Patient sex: M
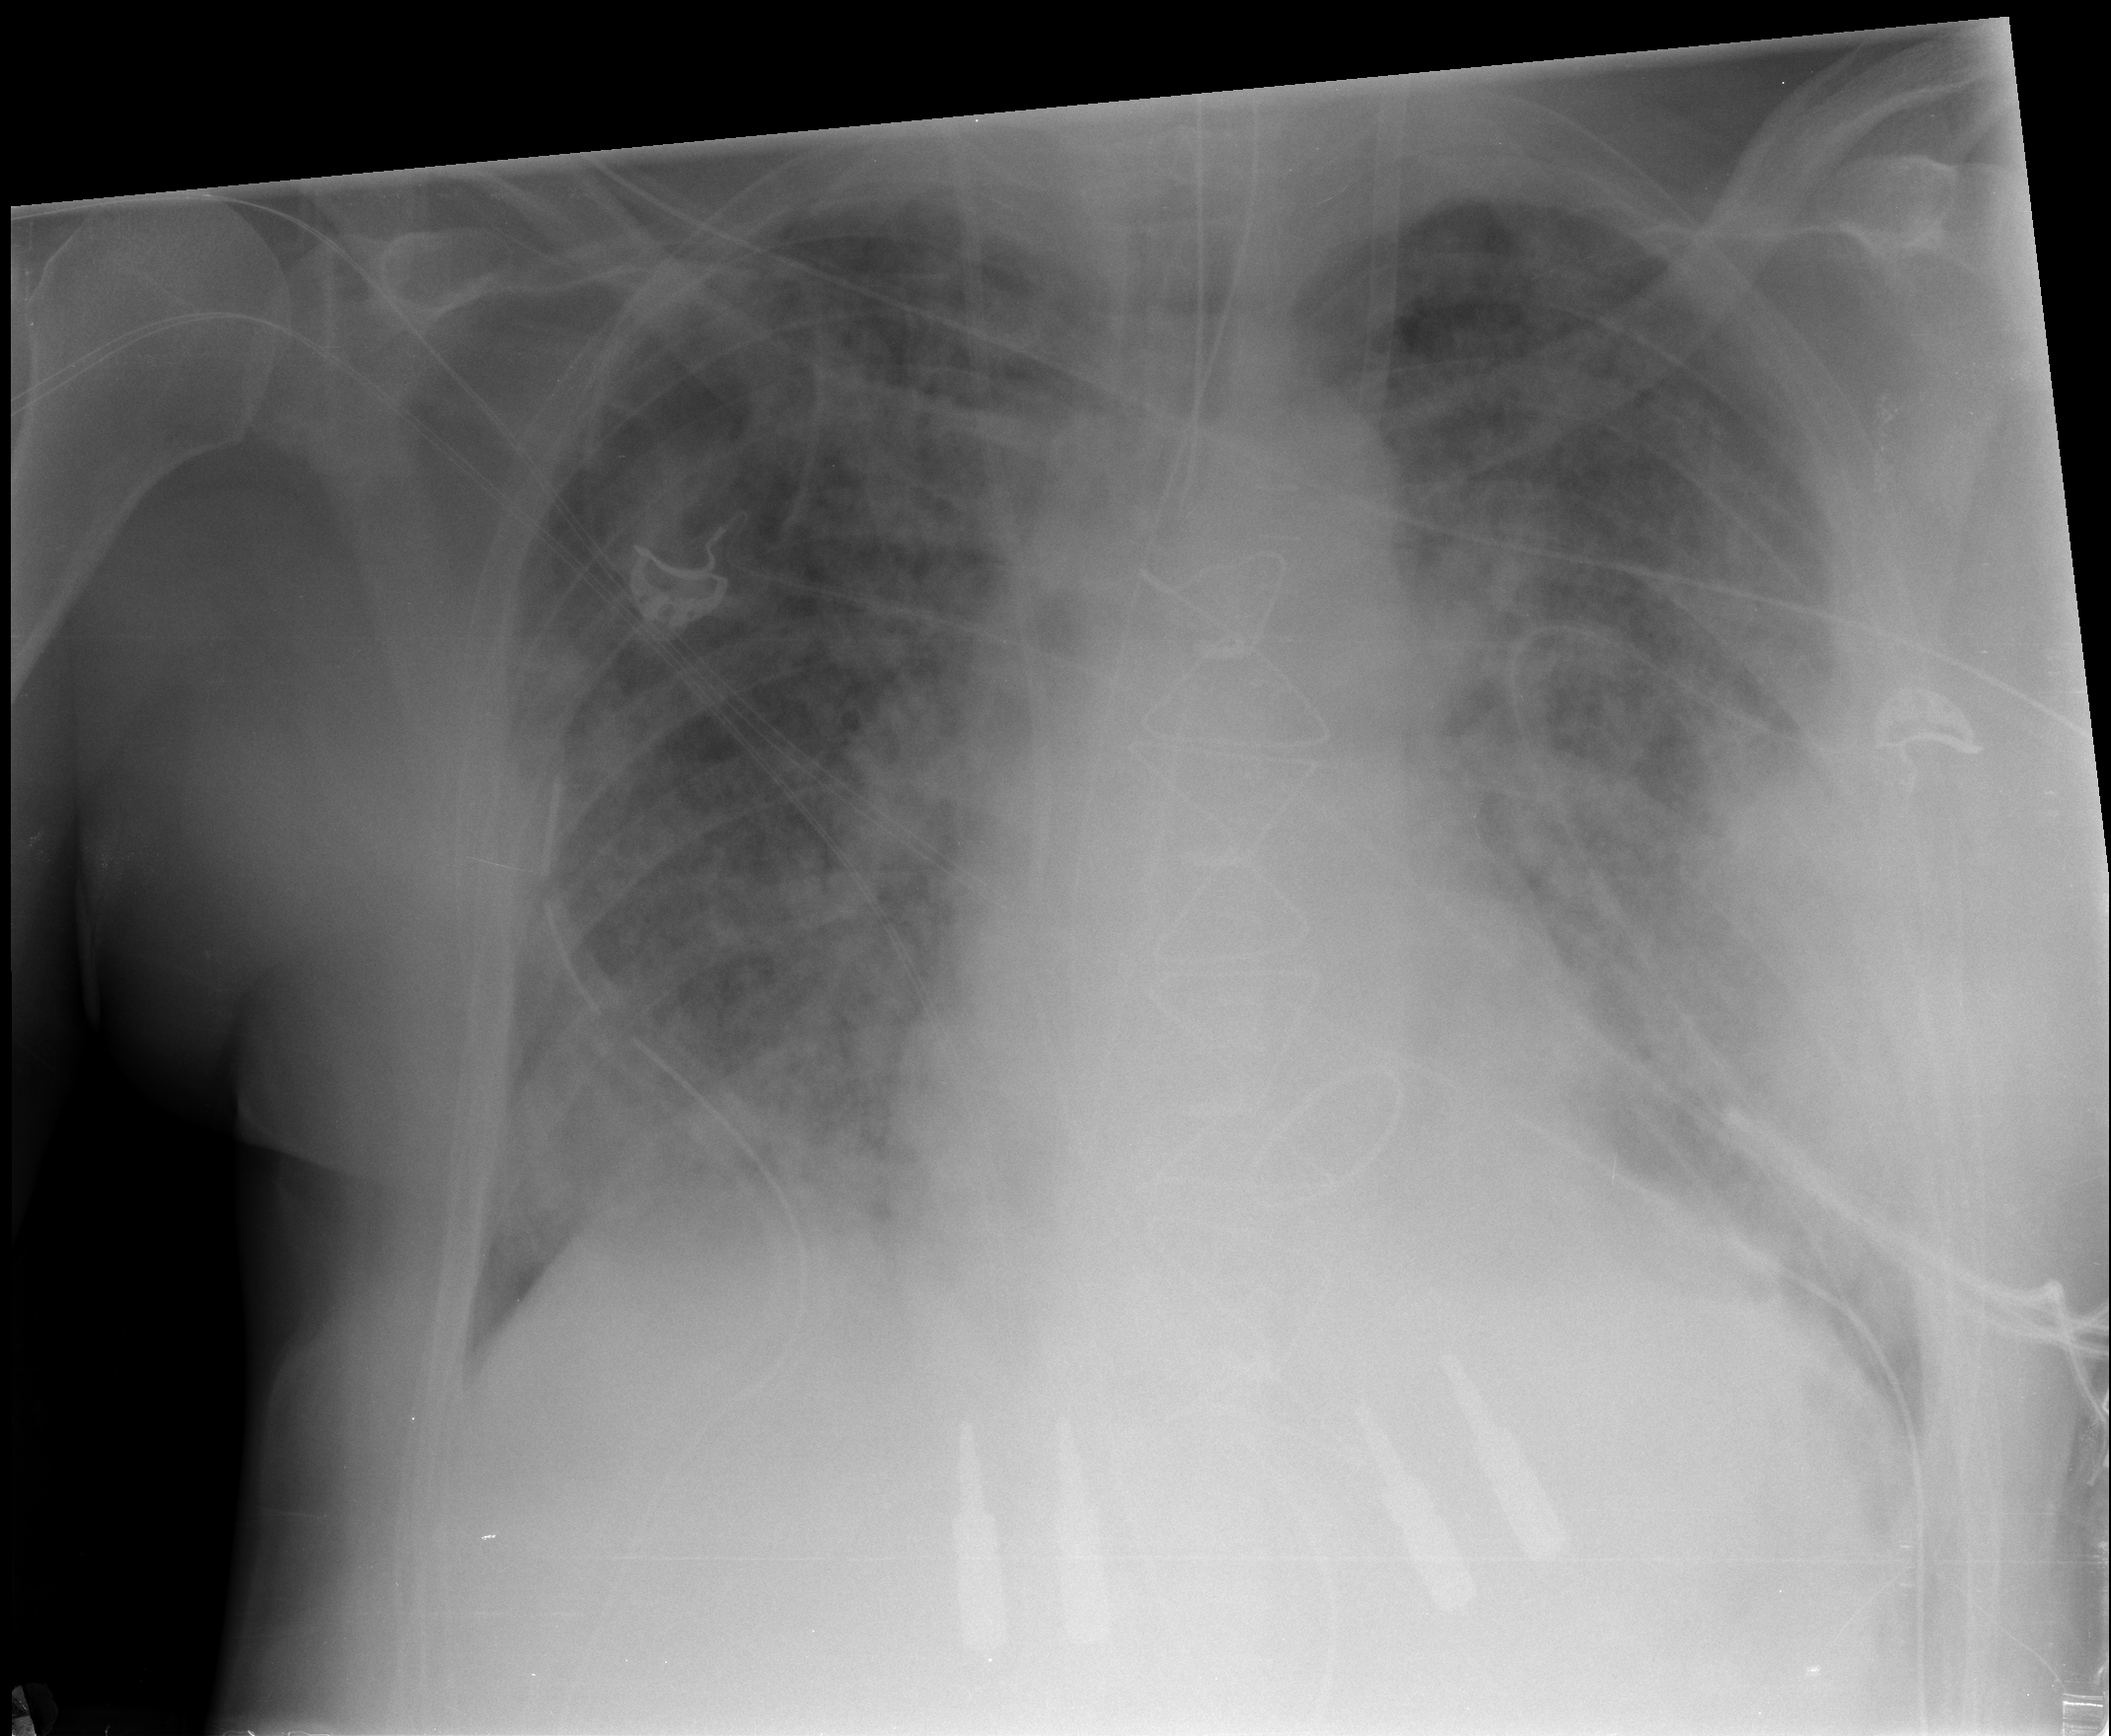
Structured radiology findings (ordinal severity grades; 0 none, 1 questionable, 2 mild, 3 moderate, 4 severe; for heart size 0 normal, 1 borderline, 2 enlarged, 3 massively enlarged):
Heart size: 0
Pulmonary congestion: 3
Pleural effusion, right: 1
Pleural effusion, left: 1
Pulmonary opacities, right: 4
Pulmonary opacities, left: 4
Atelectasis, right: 3
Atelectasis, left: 3